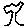
Label: tree